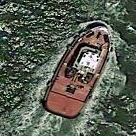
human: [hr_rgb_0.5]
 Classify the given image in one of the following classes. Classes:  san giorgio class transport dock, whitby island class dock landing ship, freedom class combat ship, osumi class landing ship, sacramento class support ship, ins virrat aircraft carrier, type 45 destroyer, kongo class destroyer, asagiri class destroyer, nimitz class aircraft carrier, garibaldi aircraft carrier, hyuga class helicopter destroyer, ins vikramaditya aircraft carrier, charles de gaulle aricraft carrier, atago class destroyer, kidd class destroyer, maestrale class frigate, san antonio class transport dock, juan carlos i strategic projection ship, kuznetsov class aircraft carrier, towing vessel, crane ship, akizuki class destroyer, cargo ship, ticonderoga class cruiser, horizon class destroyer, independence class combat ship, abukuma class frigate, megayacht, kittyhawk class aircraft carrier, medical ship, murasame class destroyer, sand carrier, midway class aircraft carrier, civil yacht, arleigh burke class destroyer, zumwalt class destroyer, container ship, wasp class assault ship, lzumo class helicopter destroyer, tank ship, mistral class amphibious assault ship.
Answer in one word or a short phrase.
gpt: Towing vessel